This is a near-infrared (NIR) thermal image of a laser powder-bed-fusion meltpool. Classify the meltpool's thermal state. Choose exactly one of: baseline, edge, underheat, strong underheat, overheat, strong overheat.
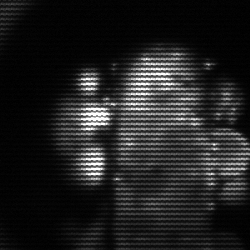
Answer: strong underheat